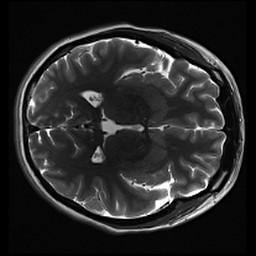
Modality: inplaneT2
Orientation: axial